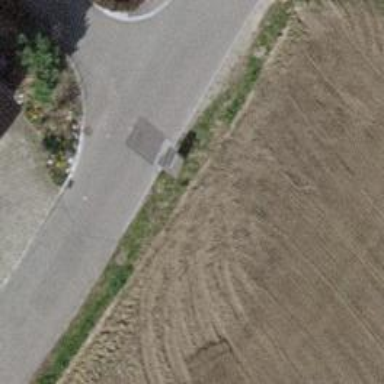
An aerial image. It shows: Street cabinet.